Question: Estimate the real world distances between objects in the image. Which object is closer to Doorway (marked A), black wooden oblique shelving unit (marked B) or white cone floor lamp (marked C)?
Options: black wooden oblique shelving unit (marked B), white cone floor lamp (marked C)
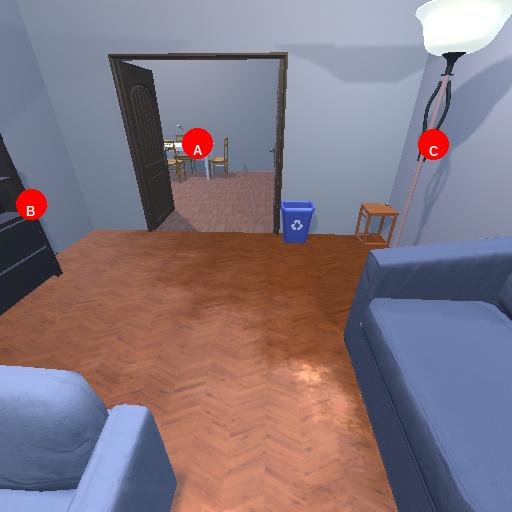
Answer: black wooden oblique shelving unit (marked B)